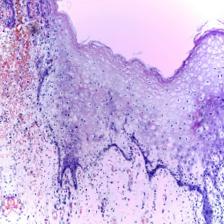
Diagnosis: Normal